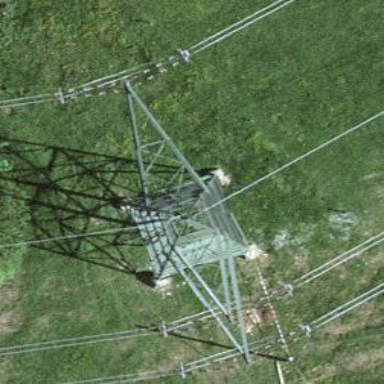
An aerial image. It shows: Towering power structure.